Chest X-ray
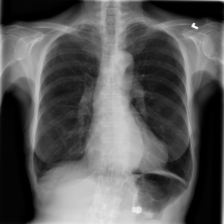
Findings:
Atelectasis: negative
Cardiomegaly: negative
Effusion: negative
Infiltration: negative
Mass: negative
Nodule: negative
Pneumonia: negative
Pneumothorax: negative
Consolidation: negative
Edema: negative
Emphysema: negative
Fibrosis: negative
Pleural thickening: positive
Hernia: negative